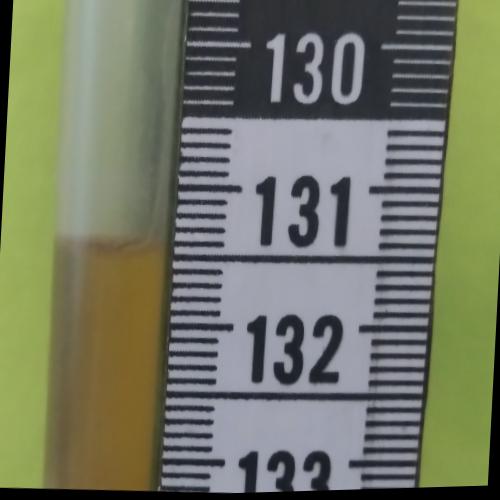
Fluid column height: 131.4 cm